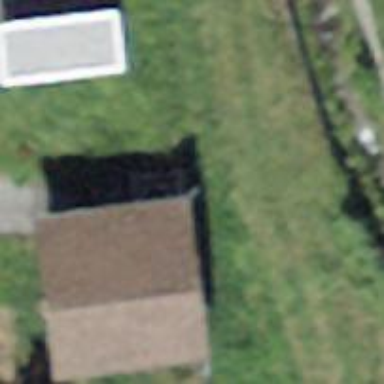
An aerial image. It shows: Simple house.